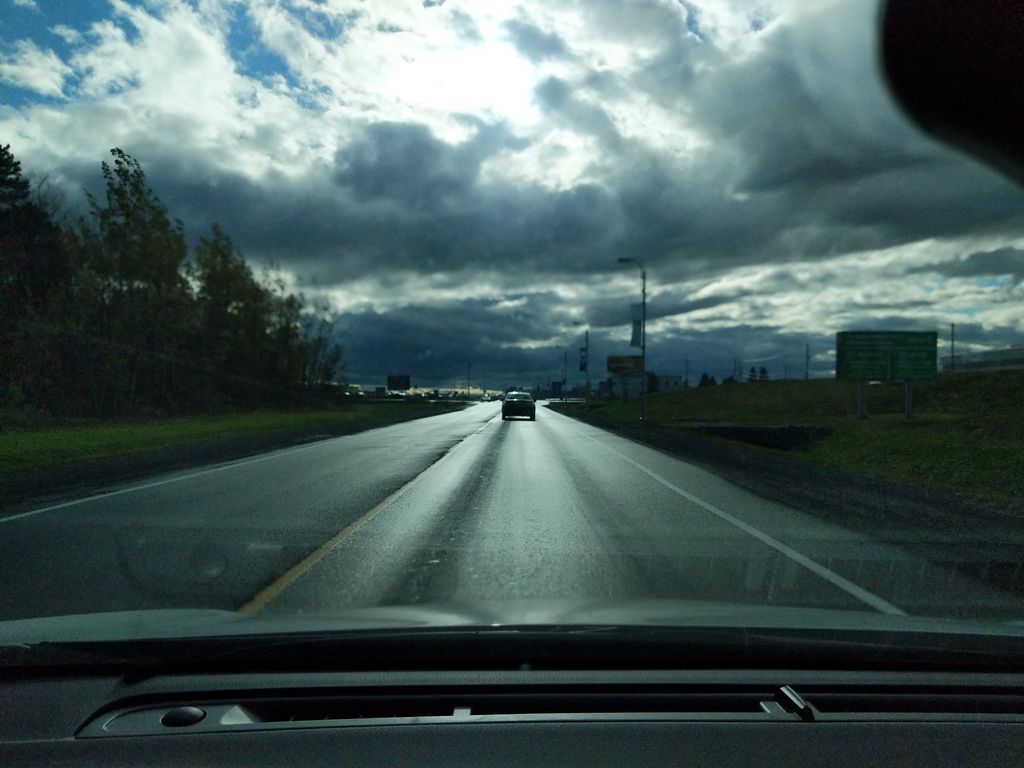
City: quebec_city